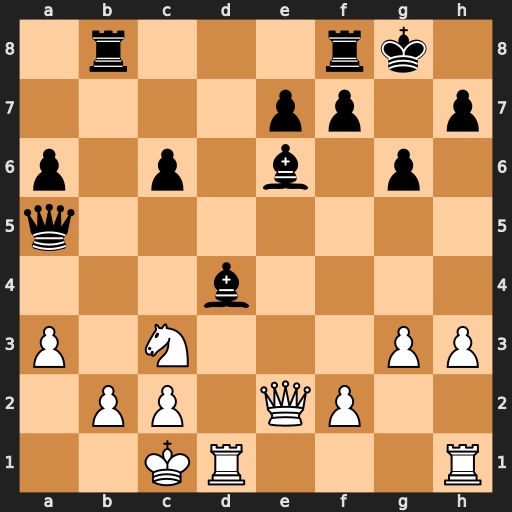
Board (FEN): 1r3rk1/4pp1p/p1p1b1p1/q7/3b4/P1N3PP/1PP1QP2/2KR3R
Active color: w
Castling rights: -
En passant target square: -
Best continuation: Rxd4 Rxb2 Kxb2 Rb8+ Rb4 Rxb4+ axb4 Qxb4+ Kc1